Field crop: tomato
Growth stage: 2
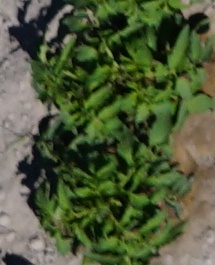
Species: tomato